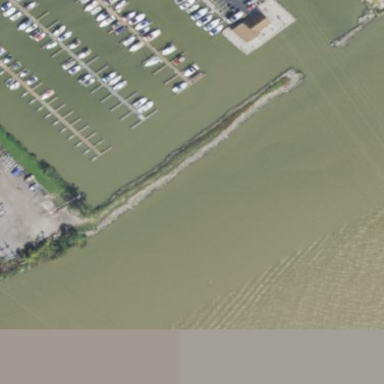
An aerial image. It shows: Breakwater made of rocks.